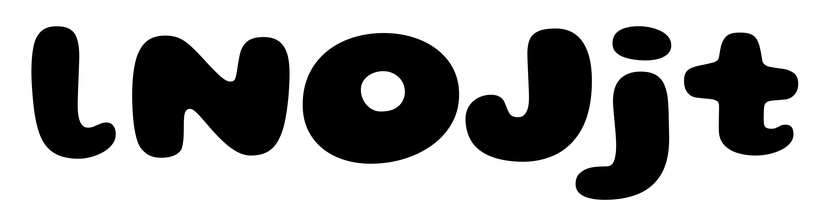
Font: Gluten_ExtraBold